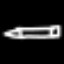
Label: pencil